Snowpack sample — Snodgrass Mountain, Crested Butte, Colorado (2/4/25, 12:06 PM MST)
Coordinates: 38.923, -106.968
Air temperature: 35 °F
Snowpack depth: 80 cm
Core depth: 40 cm
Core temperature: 32 °F
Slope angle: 14°, slope face: 78°
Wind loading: low
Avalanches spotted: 0
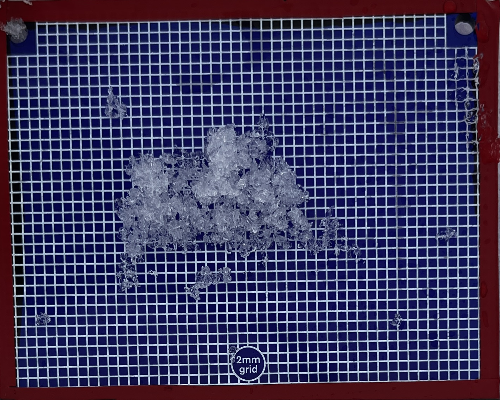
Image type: profile
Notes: No avalanches nearby, unusually warm weather for the last month reported by residents, Collected 25 yards from treeline